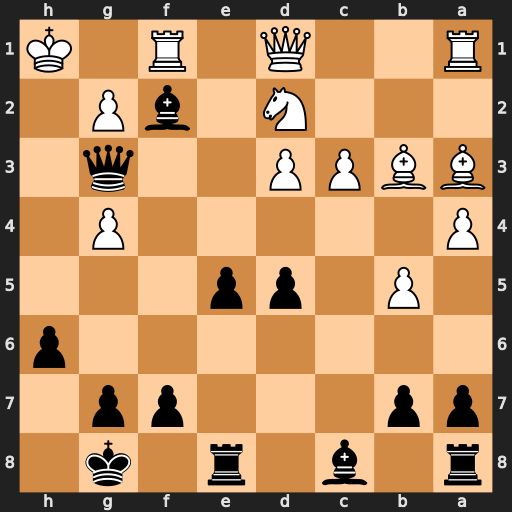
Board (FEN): r1b1r1k1/pp3pp1/7p/1P1pp3/P5P1/BBPP2q1/3N1bP1/R2Q1R1K
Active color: b
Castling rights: -
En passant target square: -
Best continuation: Qh4#